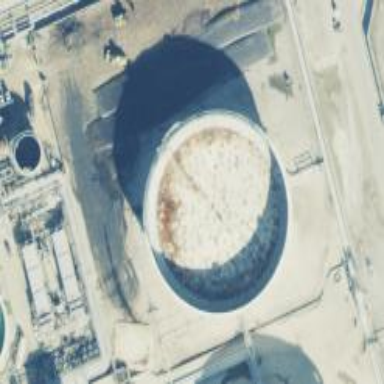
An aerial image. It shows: Storage tank created as man-made structure.